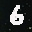
Label: 6